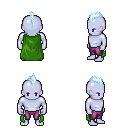
a pixel art fantasy rpg character, male body template, dark elf, purple skin, green cape, magenta pants, white cyan mohawk hairstyle, four views (front, back, left, right), 2x2 character sprite sheet, small pixel art, hard edges, no anti-aliasing